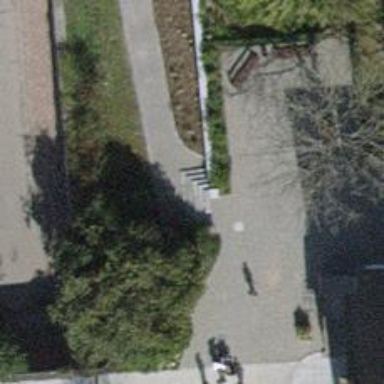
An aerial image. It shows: Set of steps on the road.